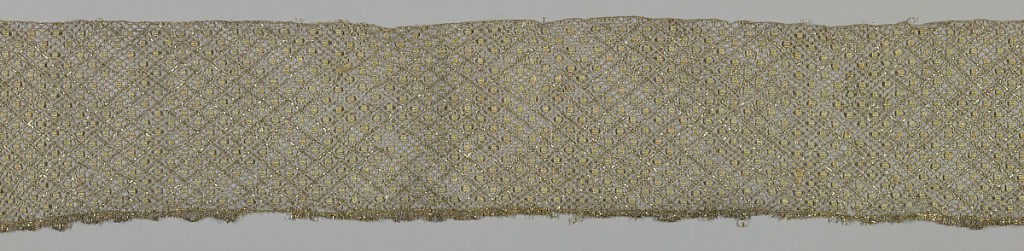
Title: Band
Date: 18th century
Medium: metallic thread Technique: bobbin lace, metallic
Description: Wide border of metallic gold lace in all-over diamond shaped pattern.